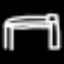
Label: bed